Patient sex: M
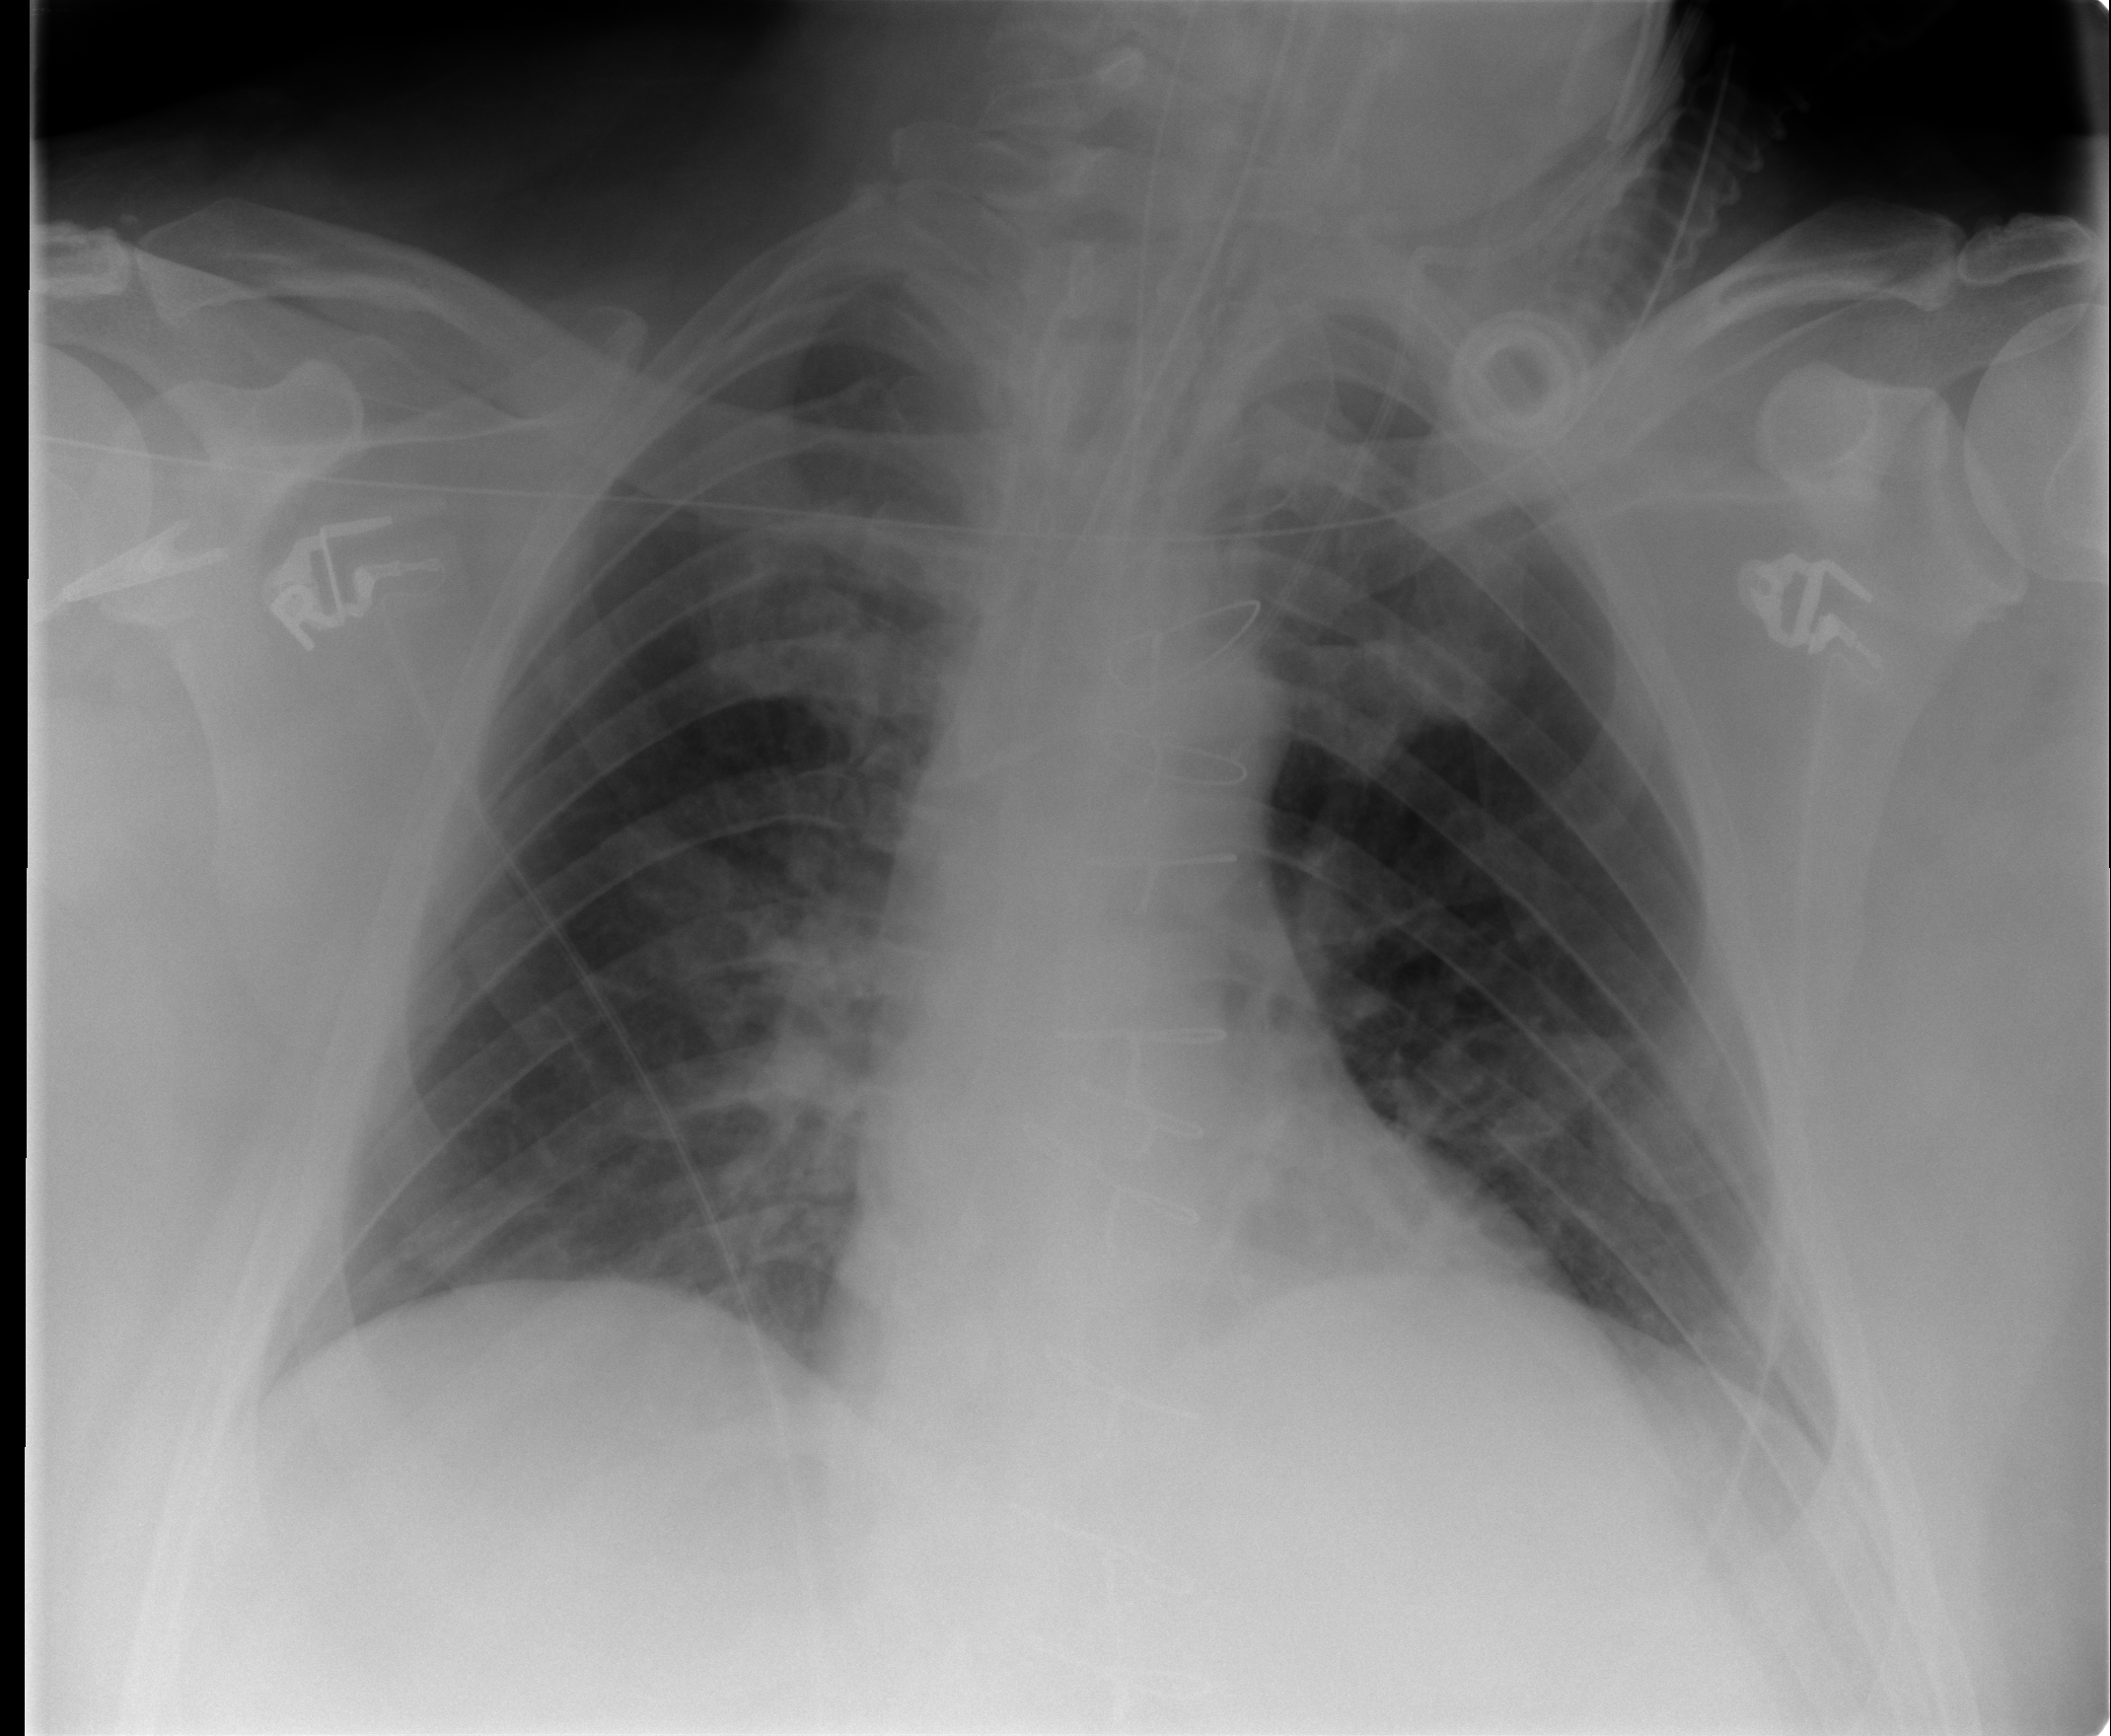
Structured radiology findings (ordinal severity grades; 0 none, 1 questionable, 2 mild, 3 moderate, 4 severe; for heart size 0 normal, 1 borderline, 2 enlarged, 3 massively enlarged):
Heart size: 0
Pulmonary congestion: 2
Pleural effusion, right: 0
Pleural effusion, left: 0
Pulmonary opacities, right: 0
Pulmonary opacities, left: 0
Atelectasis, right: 2
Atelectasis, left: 2